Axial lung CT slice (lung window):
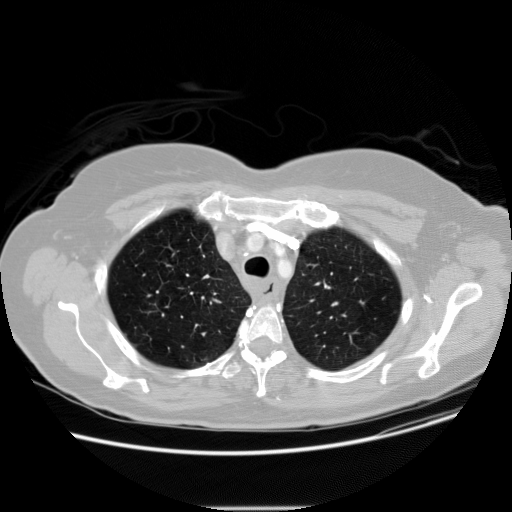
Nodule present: no